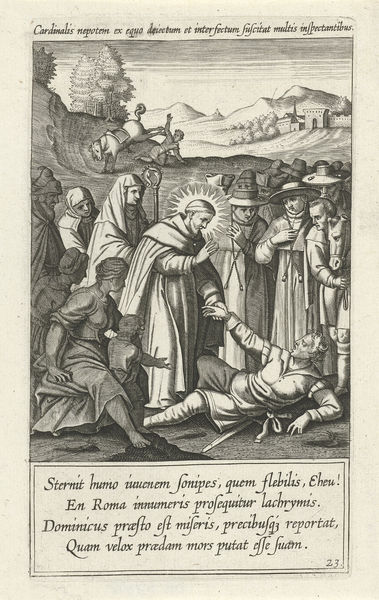
Titel: Opwekking van Napoleon Orsini
Künstler: Theodoor Galle
Standort: Amsterdam
Institution: Rijksmuseum
Schlagwörter: mann, landschaft, menschen, hüte, schrift, kuh, liegend, druck, radierung, stich, text, kardinal, gravierung, litographie, heiligenschein, christlich, religiös, segnen, heiliger, heilung, bulle, latein, amnn, vergebung, innschrift, litograohie, nulle